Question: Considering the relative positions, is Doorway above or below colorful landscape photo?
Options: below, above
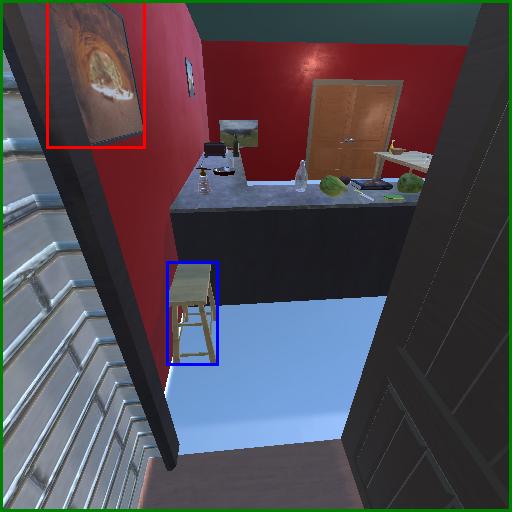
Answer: below